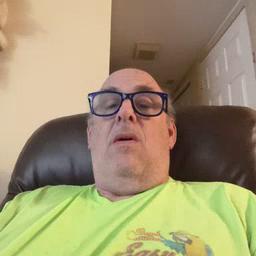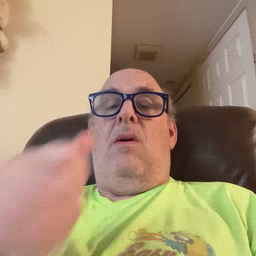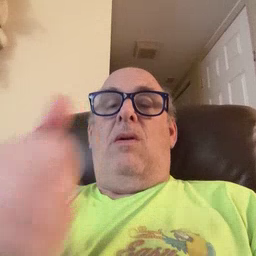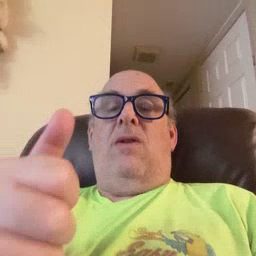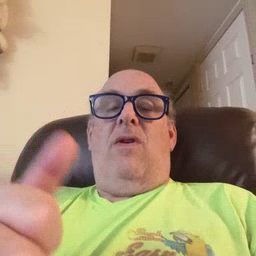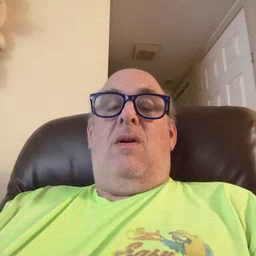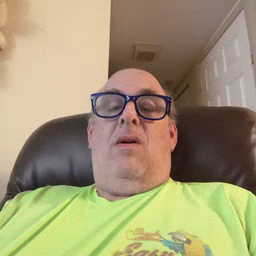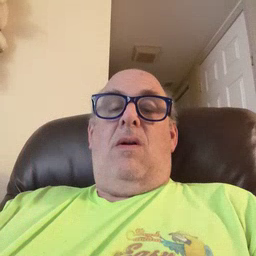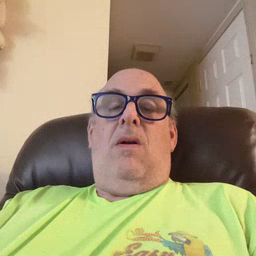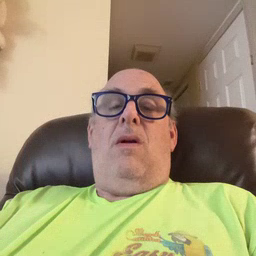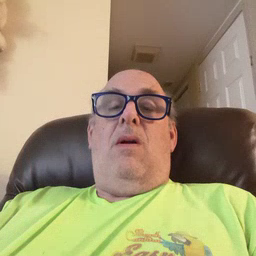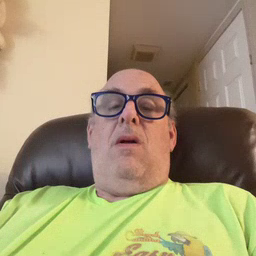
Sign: yourself